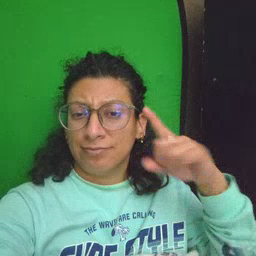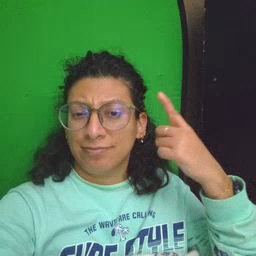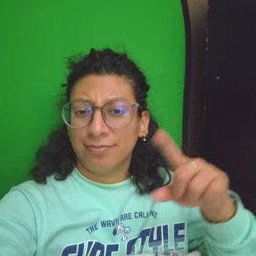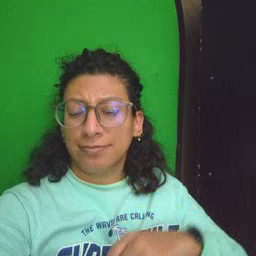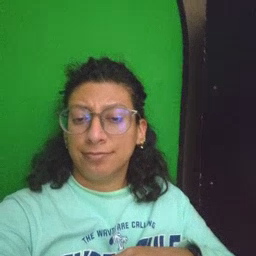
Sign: for